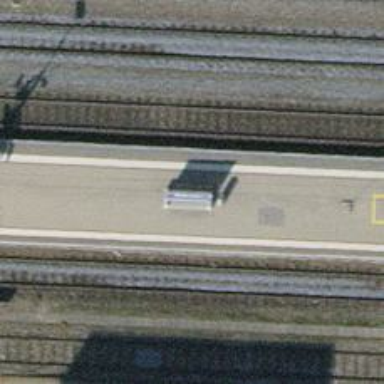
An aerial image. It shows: Bench.